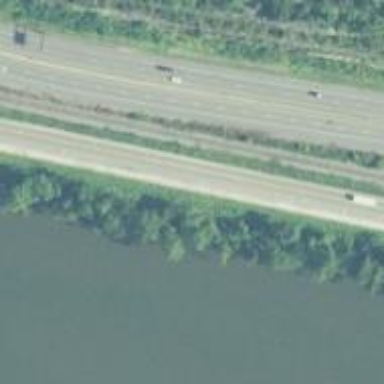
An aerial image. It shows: Primary highway.